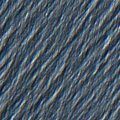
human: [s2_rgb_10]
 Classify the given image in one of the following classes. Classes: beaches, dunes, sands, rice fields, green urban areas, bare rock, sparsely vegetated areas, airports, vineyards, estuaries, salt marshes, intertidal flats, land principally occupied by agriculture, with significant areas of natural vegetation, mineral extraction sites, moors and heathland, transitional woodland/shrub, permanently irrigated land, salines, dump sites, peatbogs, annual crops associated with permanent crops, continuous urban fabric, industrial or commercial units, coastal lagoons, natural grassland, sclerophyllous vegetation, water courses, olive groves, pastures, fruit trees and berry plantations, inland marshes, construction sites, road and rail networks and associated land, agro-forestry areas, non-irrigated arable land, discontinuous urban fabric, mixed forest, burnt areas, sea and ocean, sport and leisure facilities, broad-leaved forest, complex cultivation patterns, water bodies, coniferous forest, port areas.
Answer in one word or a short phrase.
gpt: continuous urban fabric